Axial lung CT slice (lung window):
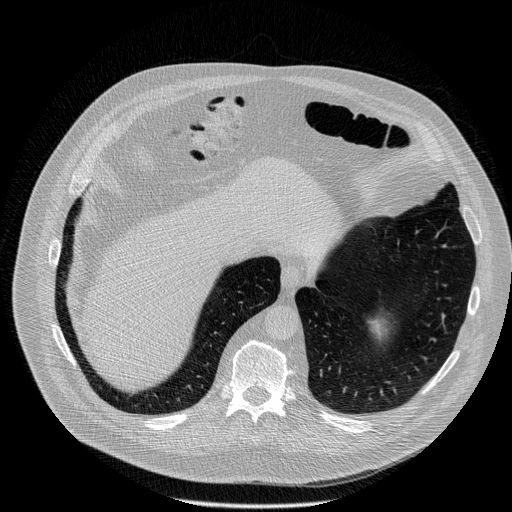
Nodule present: no